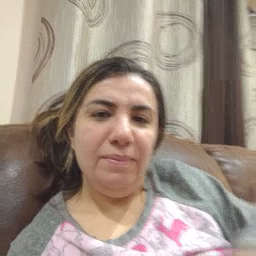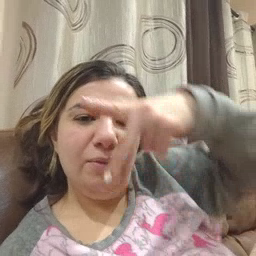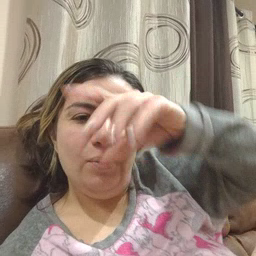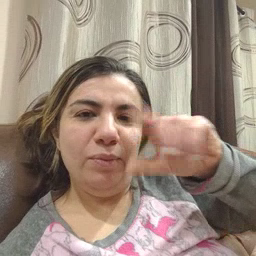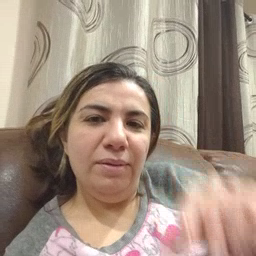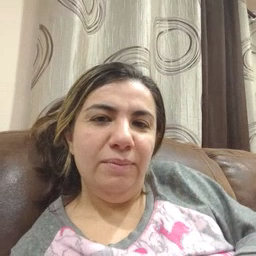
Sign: pool